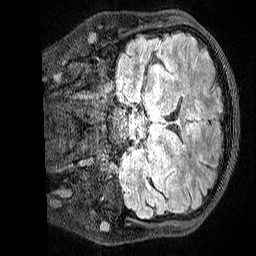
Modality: FLAIR
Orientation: coronal
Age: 21
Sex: female
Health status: healthy
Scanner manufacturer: siemens
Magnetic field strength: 3 T
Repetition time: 5 s
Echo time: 0.388 s